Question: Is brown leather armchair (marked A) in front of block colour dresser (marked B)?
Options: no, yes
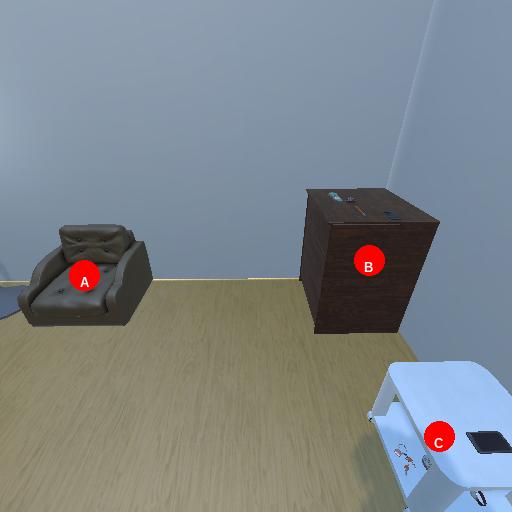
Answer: no